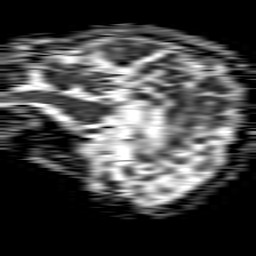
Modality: ADC
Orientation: sagittal
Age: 82
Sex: female
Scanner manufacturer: philips
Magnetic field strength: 1.5 T
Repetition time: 4.6 s
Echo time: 0.08631 s